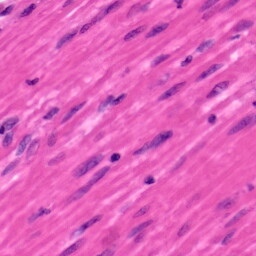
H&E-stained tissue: Pancreatic